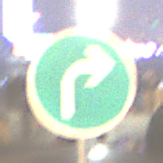
Verkehrszeichen: VorgeschriebeneFahrtrichtungRechts
Umgebung: Outdoor, Urban
Tageszeit: Night
Wetter: PartlyCloudy
Licht: Natural
Jahreszeit: NotSpecified
Kontrast: HighContrast